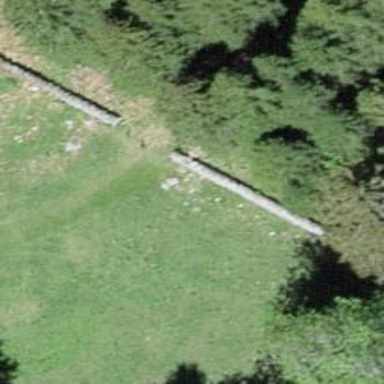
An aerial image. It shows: Wall is shown in the image.